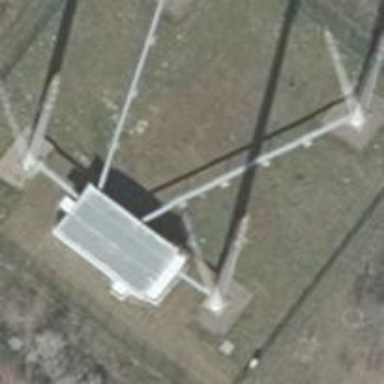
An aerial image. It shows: Metal fence.